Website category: phone
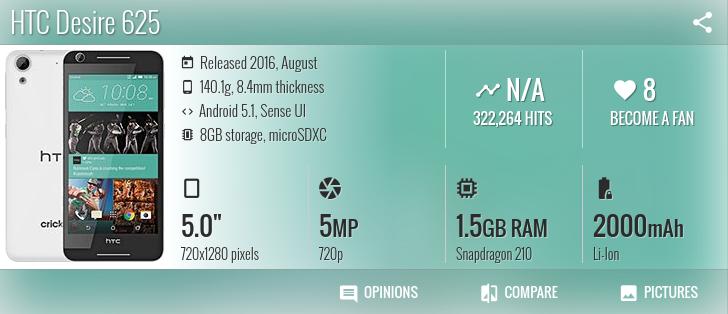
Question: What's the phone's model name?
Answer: HTC Desire 625

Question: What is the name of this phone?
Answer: HTC Desire 625

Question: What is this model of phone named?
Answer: HTC Desire 625

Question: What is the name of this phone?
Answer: HTC Desire 625

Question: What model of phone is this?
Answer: HTC Desire 625

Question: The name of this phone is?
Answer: HTC Desire 625

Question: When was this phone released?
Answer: Released 2016, August

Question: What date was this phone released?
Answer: Released 2016, August

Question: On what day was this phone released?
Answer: Released 2016, August

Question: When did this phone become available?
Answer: Released 2016, August

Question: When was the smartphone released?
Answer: Released 2016, August

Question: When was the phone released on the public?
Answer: Released 2016, August

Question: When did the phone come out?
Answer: Released 2016, August

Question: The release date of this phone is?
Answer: Released 2016, August

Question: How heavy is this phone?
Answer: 140.1g

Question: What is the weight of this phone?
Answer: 140.1g

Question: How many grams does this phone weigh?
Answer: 140.1g

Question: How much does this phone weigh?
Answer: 140.1g

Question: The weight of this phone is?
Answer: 140.1g

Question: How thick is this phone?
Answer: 8.4mm thickness

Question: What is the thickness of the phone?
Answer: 8.4mm thickness

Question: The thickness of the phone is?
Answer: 8.4mm thickness

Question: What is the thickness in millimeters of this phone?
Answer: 8.4mm thickness

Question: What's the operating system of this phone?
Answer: Android 5.1, Sense UI

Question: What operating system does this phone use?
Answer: Android 5.1, Sense UI

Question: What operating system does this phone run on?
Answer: Android 5.1, Sense UI

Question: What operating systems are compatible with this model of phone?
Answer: Android 5.1, Sense UI

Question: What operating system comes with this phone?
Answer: Android 5.1, Sense UI

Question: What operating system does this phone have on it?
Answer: Android 5.1, Sense UI

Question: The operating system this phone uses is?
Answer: Android 5.1, Sense UI

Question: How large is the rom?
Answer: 8GB storage

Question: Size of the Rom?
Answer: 8GB storage

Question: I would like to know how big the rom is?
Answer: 8GB storage

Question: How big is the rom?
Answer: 8GB storage

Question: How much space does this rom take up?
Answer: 8GB storage

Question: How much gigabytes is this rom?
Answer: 8GB storage

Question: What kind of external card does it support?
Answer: microSDXC

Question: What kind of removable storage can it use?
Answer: microSDXC

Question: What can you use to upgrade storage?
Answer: microSDXC

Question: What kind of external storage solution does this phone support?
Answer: microSDXC

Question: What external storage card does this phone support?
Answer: microSDXC

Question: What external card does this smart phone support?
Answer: microSDXC

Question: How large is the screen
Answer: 5.0"

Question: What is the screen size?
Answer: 5.0"

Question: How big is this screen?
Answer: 5.0"

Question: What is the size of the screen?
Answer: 5.0"

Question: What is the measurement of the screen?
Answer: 5.0"

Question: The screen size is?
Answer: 5.0"

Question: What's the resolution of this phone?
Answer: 720x1280 pixels

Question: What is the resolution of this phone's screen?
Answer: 720x1280 pixels

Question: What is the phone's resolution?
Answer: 720x1280 pixels

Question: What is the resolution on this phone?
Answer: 720x1280 pixels

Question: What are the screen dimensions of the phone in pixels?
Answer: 720x1280 pixels

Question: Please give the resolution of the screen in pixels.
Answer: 720x1280 pixels

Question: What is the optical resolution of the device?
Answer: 720x1280 pixels

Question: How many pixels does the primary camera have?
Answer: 5 MP

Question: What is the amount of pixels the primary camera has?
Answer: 5 MP

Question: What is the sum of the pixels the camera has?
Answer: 5 MP

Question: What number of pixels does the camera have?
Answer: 5 MP

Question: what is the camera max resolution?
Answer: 5 MP

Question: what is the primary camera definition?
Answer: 5 MP

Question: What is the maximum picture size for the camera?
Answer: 5 MP

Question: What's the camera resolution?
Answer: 720p

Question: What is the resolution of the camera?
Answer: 720p